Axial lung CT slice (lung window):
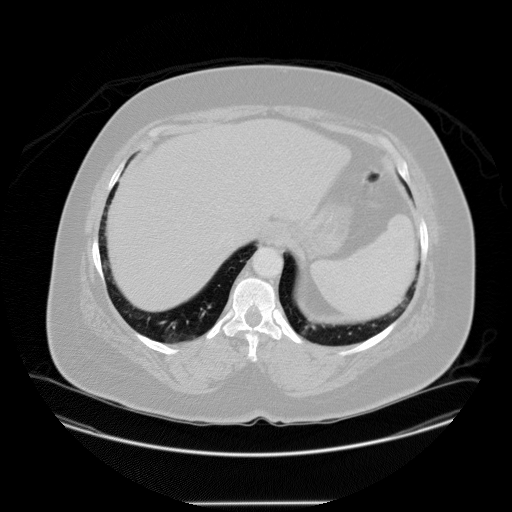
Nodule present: no